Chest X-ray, PA view. Patient: 44 years old, sex M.
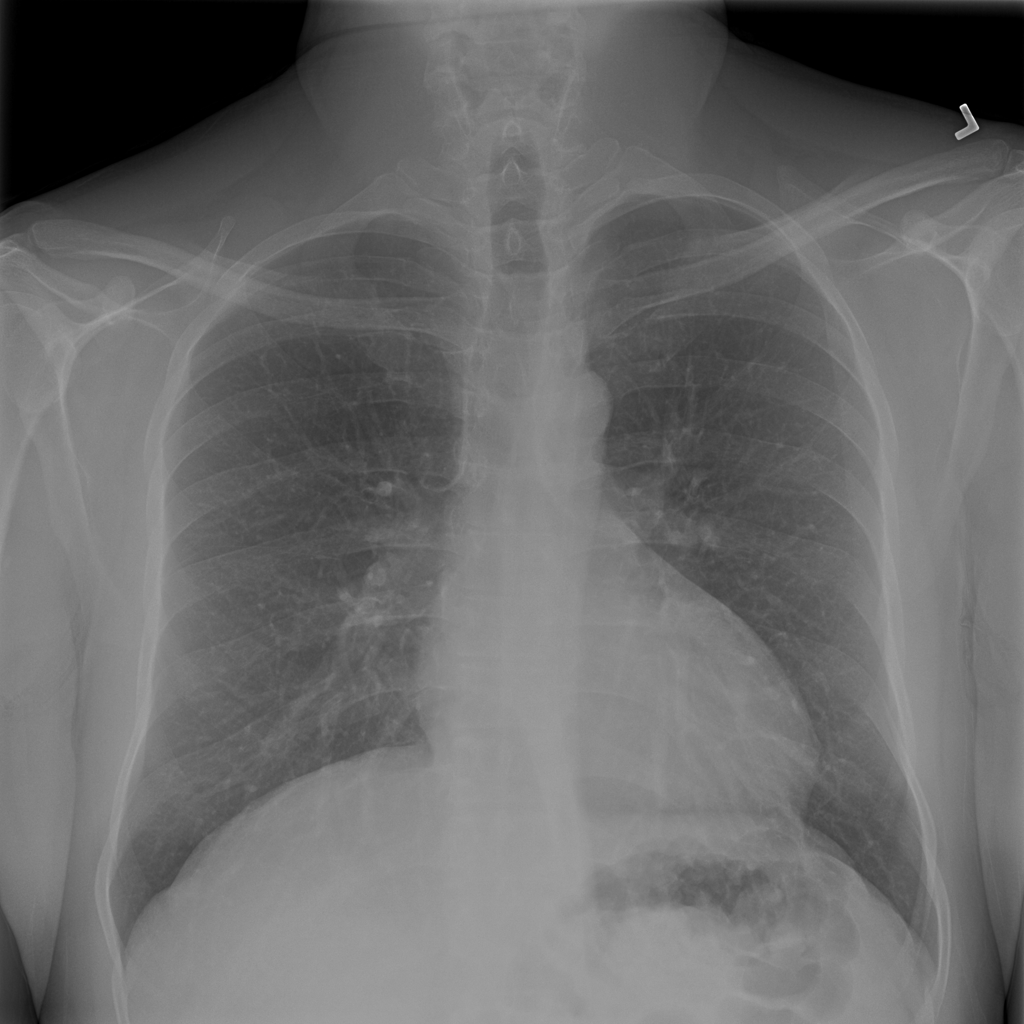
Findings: No Finding